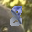
Label: 8